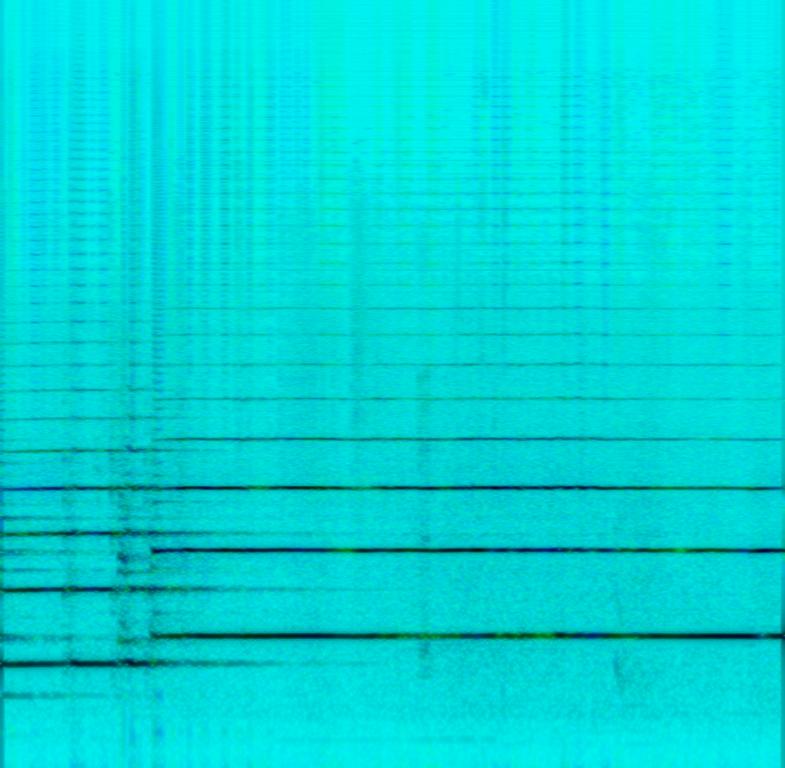
The low quality recording features a shofar horn siren. It is so loud that the audio is distorting. The recording itself is a bit noisy.